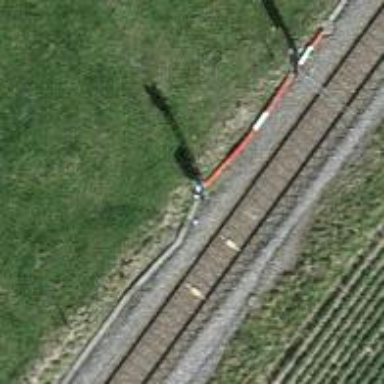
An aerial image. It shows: Railway signal.